Question: At the moment, I have a working prototype for a questionnaire with multiple questions and each question having multiple choices for an answer. Everything displays and saves great. However, I now would like to group the question/answers into 'sections' on my Edit view. I have tried a couple different methods but nothing seems to work correctly. The working code without sections are as follows:
Progress Report:
'''
<div class="form-group">
@Html.LabelFor(model => model.ReportAnswers, htmlAttributes: new { @class = "control-label col-md-2" })
<div class="col-md-10">
@Html.EditorFor(model => model.ReportAnswers)
</div>
</div>
'''
(editor template)
'''
<h3>
Question
</h3>
<p>
@Html.DisplayFor(x => x.Question.QuestionText)
</p>
@Html.HiddenFor(model => model.QuestionID)
@Html.HiddenFor(model => model.ReportID)
@foreach (var answer in Model.Question.PossibleAnswers)
{
var id = string.Format("answer-{0}", answer.AnswerID);
<p>
@Html.HiddenFor(model => model.ReportAnswerID)
@Html.RadioButtonFor(m => m.AnswerID, answer.AnswerID, new { id = id })
<label for="@id">@answer.AnswerText</label>
</p>
}
'''
:
'''
[HttpPost]
[ValidateAntiForgeryToken]
public ActionResult Edit(ProgressReport progressReport)
{
if (ModelState.IsValid)
{
db.Entry(progressReport).State = EntityState.Modified;
db.SaveChanges();
foreach (ReportAnswer answer in progressReport.ReportAnswers)
{
if (answer.QuestionID != null && answer.AnswerID != null)
{
db.Entry(answer).State = EntityState.Modified;
db.SaveChanges();
}
}
return RedirectToAction("Index");
}
ViewBag.ClientID = new SelectList(db.Clients, "ClientID", "ID", progressReport.ClientID);
return View(progressReport);
}
'''
Data structure is Sections -> Questions -> Answers
I then have a ProgressReport table that has QuestionID and AnswerID
I have attempted to Groupby within the view, but then unsure how to call the Editortemplate correctly. In fact, I was able to use it, but the result was not as expected. that code is:
'''
@foreach (var group in Model.ReportAnswers.GroupBy(s => s.Question.SectionID))
'''
Thanks!

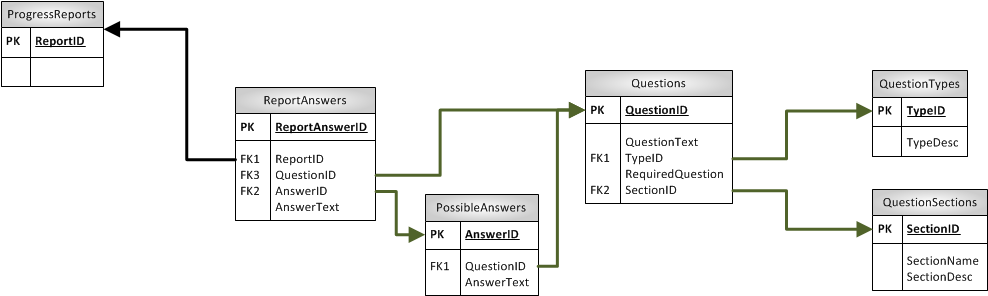
Answer: I was able to develop a solution...proper or not..Don't know...but it does work. Feel free to critique. I welcome it. :)
ProgressReportViewModel:
'''
public class ProgressReportViewModel
{
public int ReportID { get; set; }
public DateTime ReportDateSubmitted {get; set;}
public List<ReportAnswer>[] ReportAnswerSection { get; set; }
public string[] SectionHeadings { get; set; }
public string[] SectionDescriptions { get; set; }
}
'''
EditController:
'''
public ActionResult Edit(int? id)
{
var viewModel = new ProgressReportViewModel();
// Get the section in order of defined display order
var questionsection = (from s in db.QuestionSections
orderby s.SectionDisplayOrder
select new{
s.SectionName,
s.SectionDesc
});
viewModel.SectionHeadings = new string[11];
viewModel.SectionDescriptions = new string[11];
viewModel.ReportAnswerSection = new List<ReportAnswer>[11];
int i = 0;
foreach(var section in questionsection)
{
// Loop through sections and get the name, desc and the questions/answers
viewModel.SectionHeadings[i] = section.SectionName.ToString();
viewModel.SectionDescriptions[i] = section.SectionDesc;
viewModel.ReportAnswerSection[i] = db.ReportAnswers.Where(q => q.Question.SectionID == i+1 && q.ReportID == id).Include(s => s.Question.QuestionSection).OrderBy(q => q.Question.DisplayOrder).ToList();
i=i+1;
}
var report = (from r in db.ProgressReports
where r.ReportID == id
select new
{
r.ReportID,
r.ReportDateSubmitted,
r.ClientID
}).SingleOrDefault();
viewModel.ReportID = report.ReportID;
viewModel.ReportDateSubmitted = report.ReportDateSubmitted ?? DateTime.MinValue;
return View(viewModel);
}
[HttpPost]
[ValidateAntiForgeryToken]
public ActionResult Edit(ProgressReportViewModel progressReport)
{
if (ModelState.IsValid)
{
ProgressReport PR = db.ProgressReports.Where(x => x.ReportID == progressReport.ReportID).SingleOrDefault();
//db.ProgressReports.Attach(progressReport);
db.Entry(PR).State = EntityState.Modified;
db.SaveChanges();
for (var i = 0; i <= 10; i++ )
{
foreach (ReportAnswer answer in progressReport.ReportAnswerSection[i]) //.ReportAnswers)
{
SaveAnswers(answer);
}
}
return RedirectToAction("Index", "Home");
}
return View(progressReport);
}
'''
ReportAnswers Editor Template
'''
<h3>
Question
</h3>
<p>
@Html.DisplayFor(x => x.Question.QuestionText)
</p>
@Html.HiddenFor(model => model.QuestionID)
@Html.HiddenFor(model => model.ReportID)
@foreach (var answer in Model.Question.PossibleAnswers)
{
var id = string.Format("answer-{0}", answer.AnswerID);
<p>
@Html.HiddenFor(model => model.ReportAnswerID)
@Html.RadioButtonFor(m => m.AnswerID, answer.AnswerID, new { id = id })
<label for="@id">@answer.AnswerText</label>
</p>
}
'''
Edit View:
'''
@for(var i = 0; i<=10; i++)
{
<h4>@Html.DisplayFor(model => model.SectionHeadings[i]) </h4>
<p>@Html.DisplayFor(model => model.SectionDescriptions[i]) </p>
@Html.EditorFor(model => model.ReportAnswerSection[i])
}
'''
I chose to do these arrays because there is one section at least I need to intercept to do something special with. Otherwise all other sections are typical.
This seems to work but as stated, I welcome any criticisms anyone may have.
Have a great day!